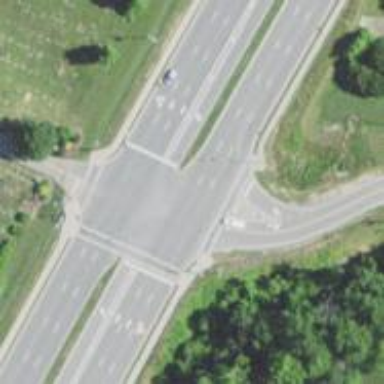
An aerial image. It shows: Marked crossing on footway.